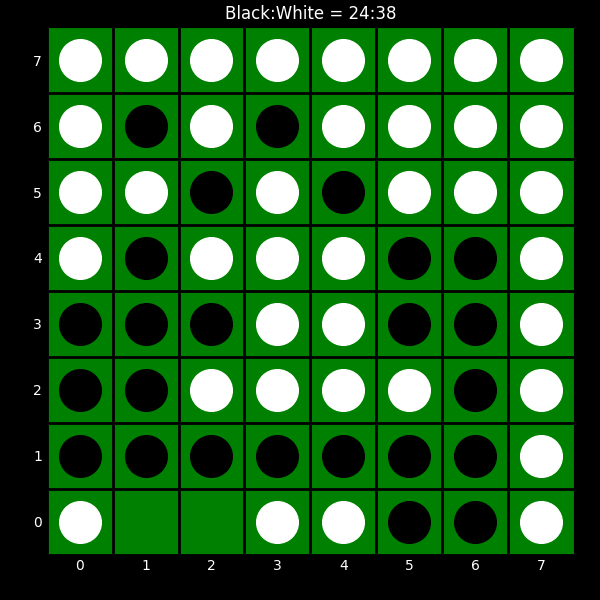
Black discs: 24
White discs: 38